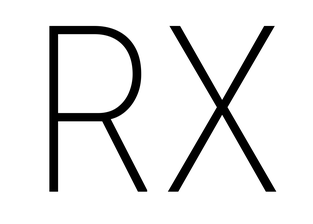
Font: Roboto_Condensed_ExtraLight